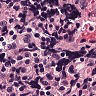
Metastatic tissue present: no